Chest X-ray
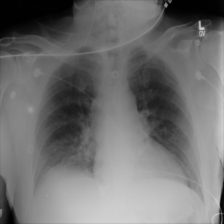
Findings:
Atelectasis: positive
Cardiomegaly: negative
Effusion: negative
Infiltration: negative
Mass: negative
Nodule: negative
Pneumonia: negative
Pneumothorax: negative
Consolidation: negative
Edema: negative
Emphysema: negative
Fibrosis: negative
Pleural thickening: negative
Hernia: negative